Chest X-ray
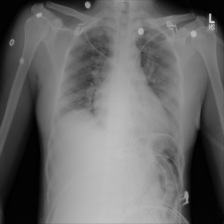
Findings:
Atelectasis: negative
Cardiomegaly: negative
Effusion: negative
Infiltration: negative
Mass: negative
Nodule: negative
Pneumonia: negative
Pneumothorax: negative
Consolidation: negative
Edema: negative
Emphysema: negative
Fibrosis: negative
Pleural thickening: negative
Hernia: negative